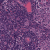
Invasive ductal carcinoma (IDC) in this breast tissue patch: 0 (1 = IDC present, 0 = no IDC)